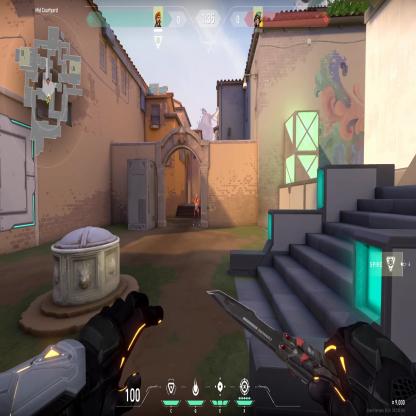
Label: enemy